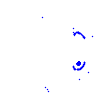
Particle: pion